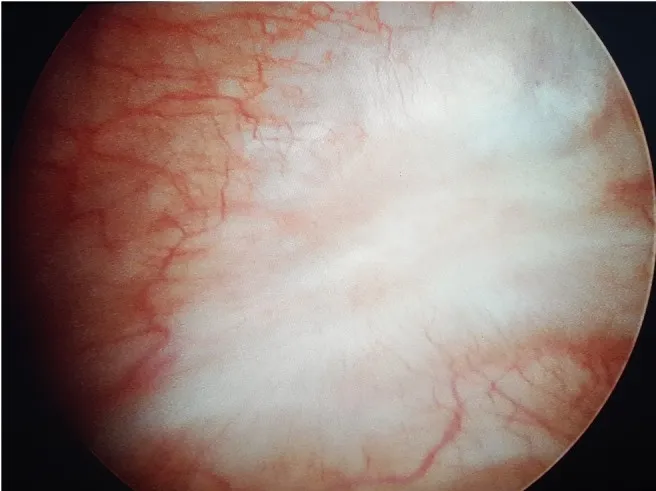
Postoperative cystoscopic appearance of the sealed vesicovaginal fistula.
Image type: pathology (fish)